Field crop: maize
Growth stage: 2
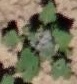
Species: chenopodium